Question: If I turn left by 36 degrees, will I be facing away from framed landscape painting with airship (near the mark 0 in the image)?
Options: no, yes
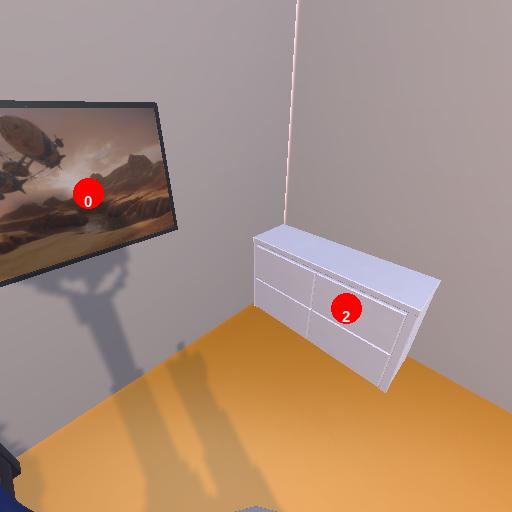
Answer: no